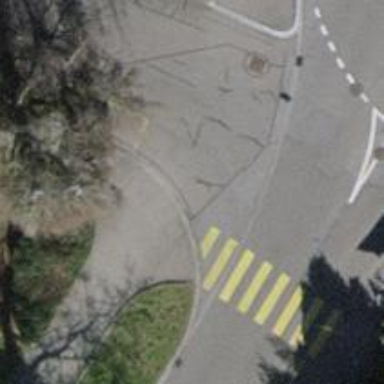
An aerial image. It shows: Kerb serving as barrier.